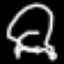
Label: frog